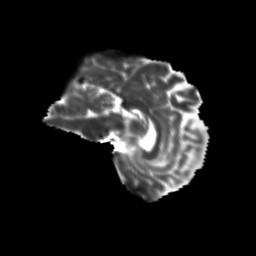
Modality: T2w
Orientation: sagittal
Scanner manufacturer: siemens
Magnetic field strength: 3 T
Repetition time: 9.2 s
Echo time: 0.084 s